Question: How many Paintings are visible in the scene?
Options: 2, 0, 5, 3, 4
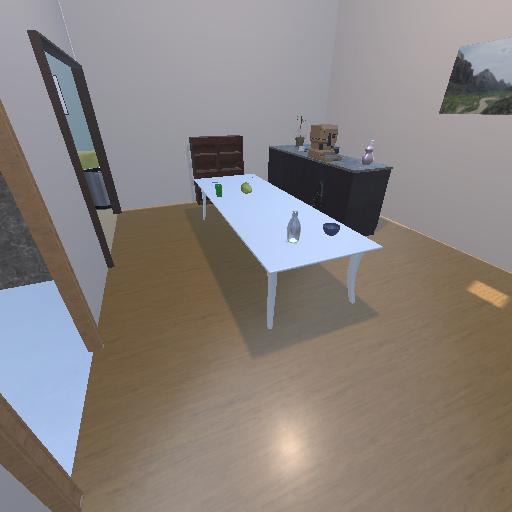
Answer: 2